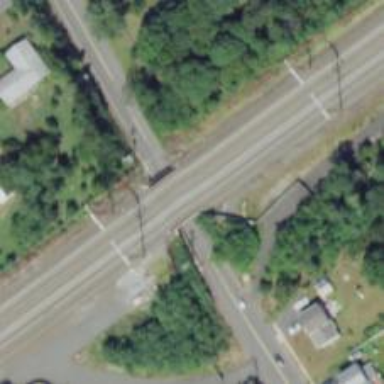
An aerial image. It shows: Bridge with electrified railway tracks featuring contact line.